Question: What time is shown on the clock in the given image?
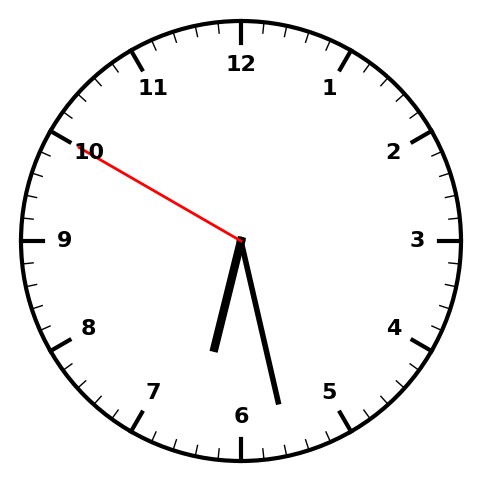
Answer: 06:27:50